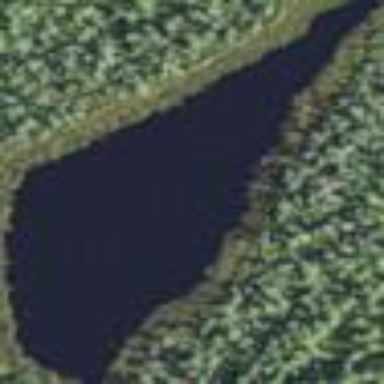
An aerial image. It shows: Pond with natural water.